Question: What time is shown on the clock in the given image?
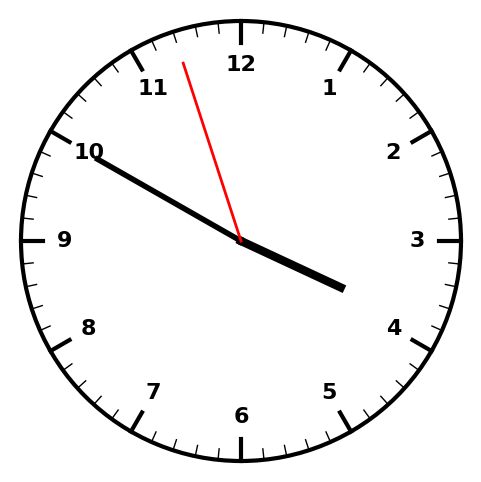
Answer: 03:49:57